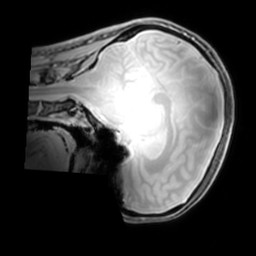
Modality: PDw
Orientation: sagittal
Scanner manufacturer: philips
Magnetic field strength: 7 T
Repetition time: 0.008 s
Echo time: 0.001974 s